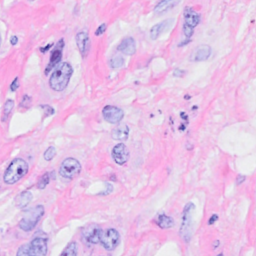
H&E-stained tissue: Breast